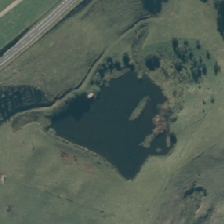
Land cover: lake_pond